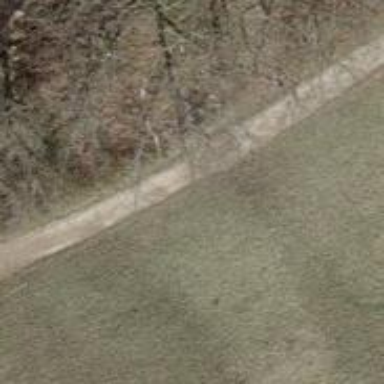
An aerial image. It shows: Footway with surface of fine gravel.